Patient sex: M
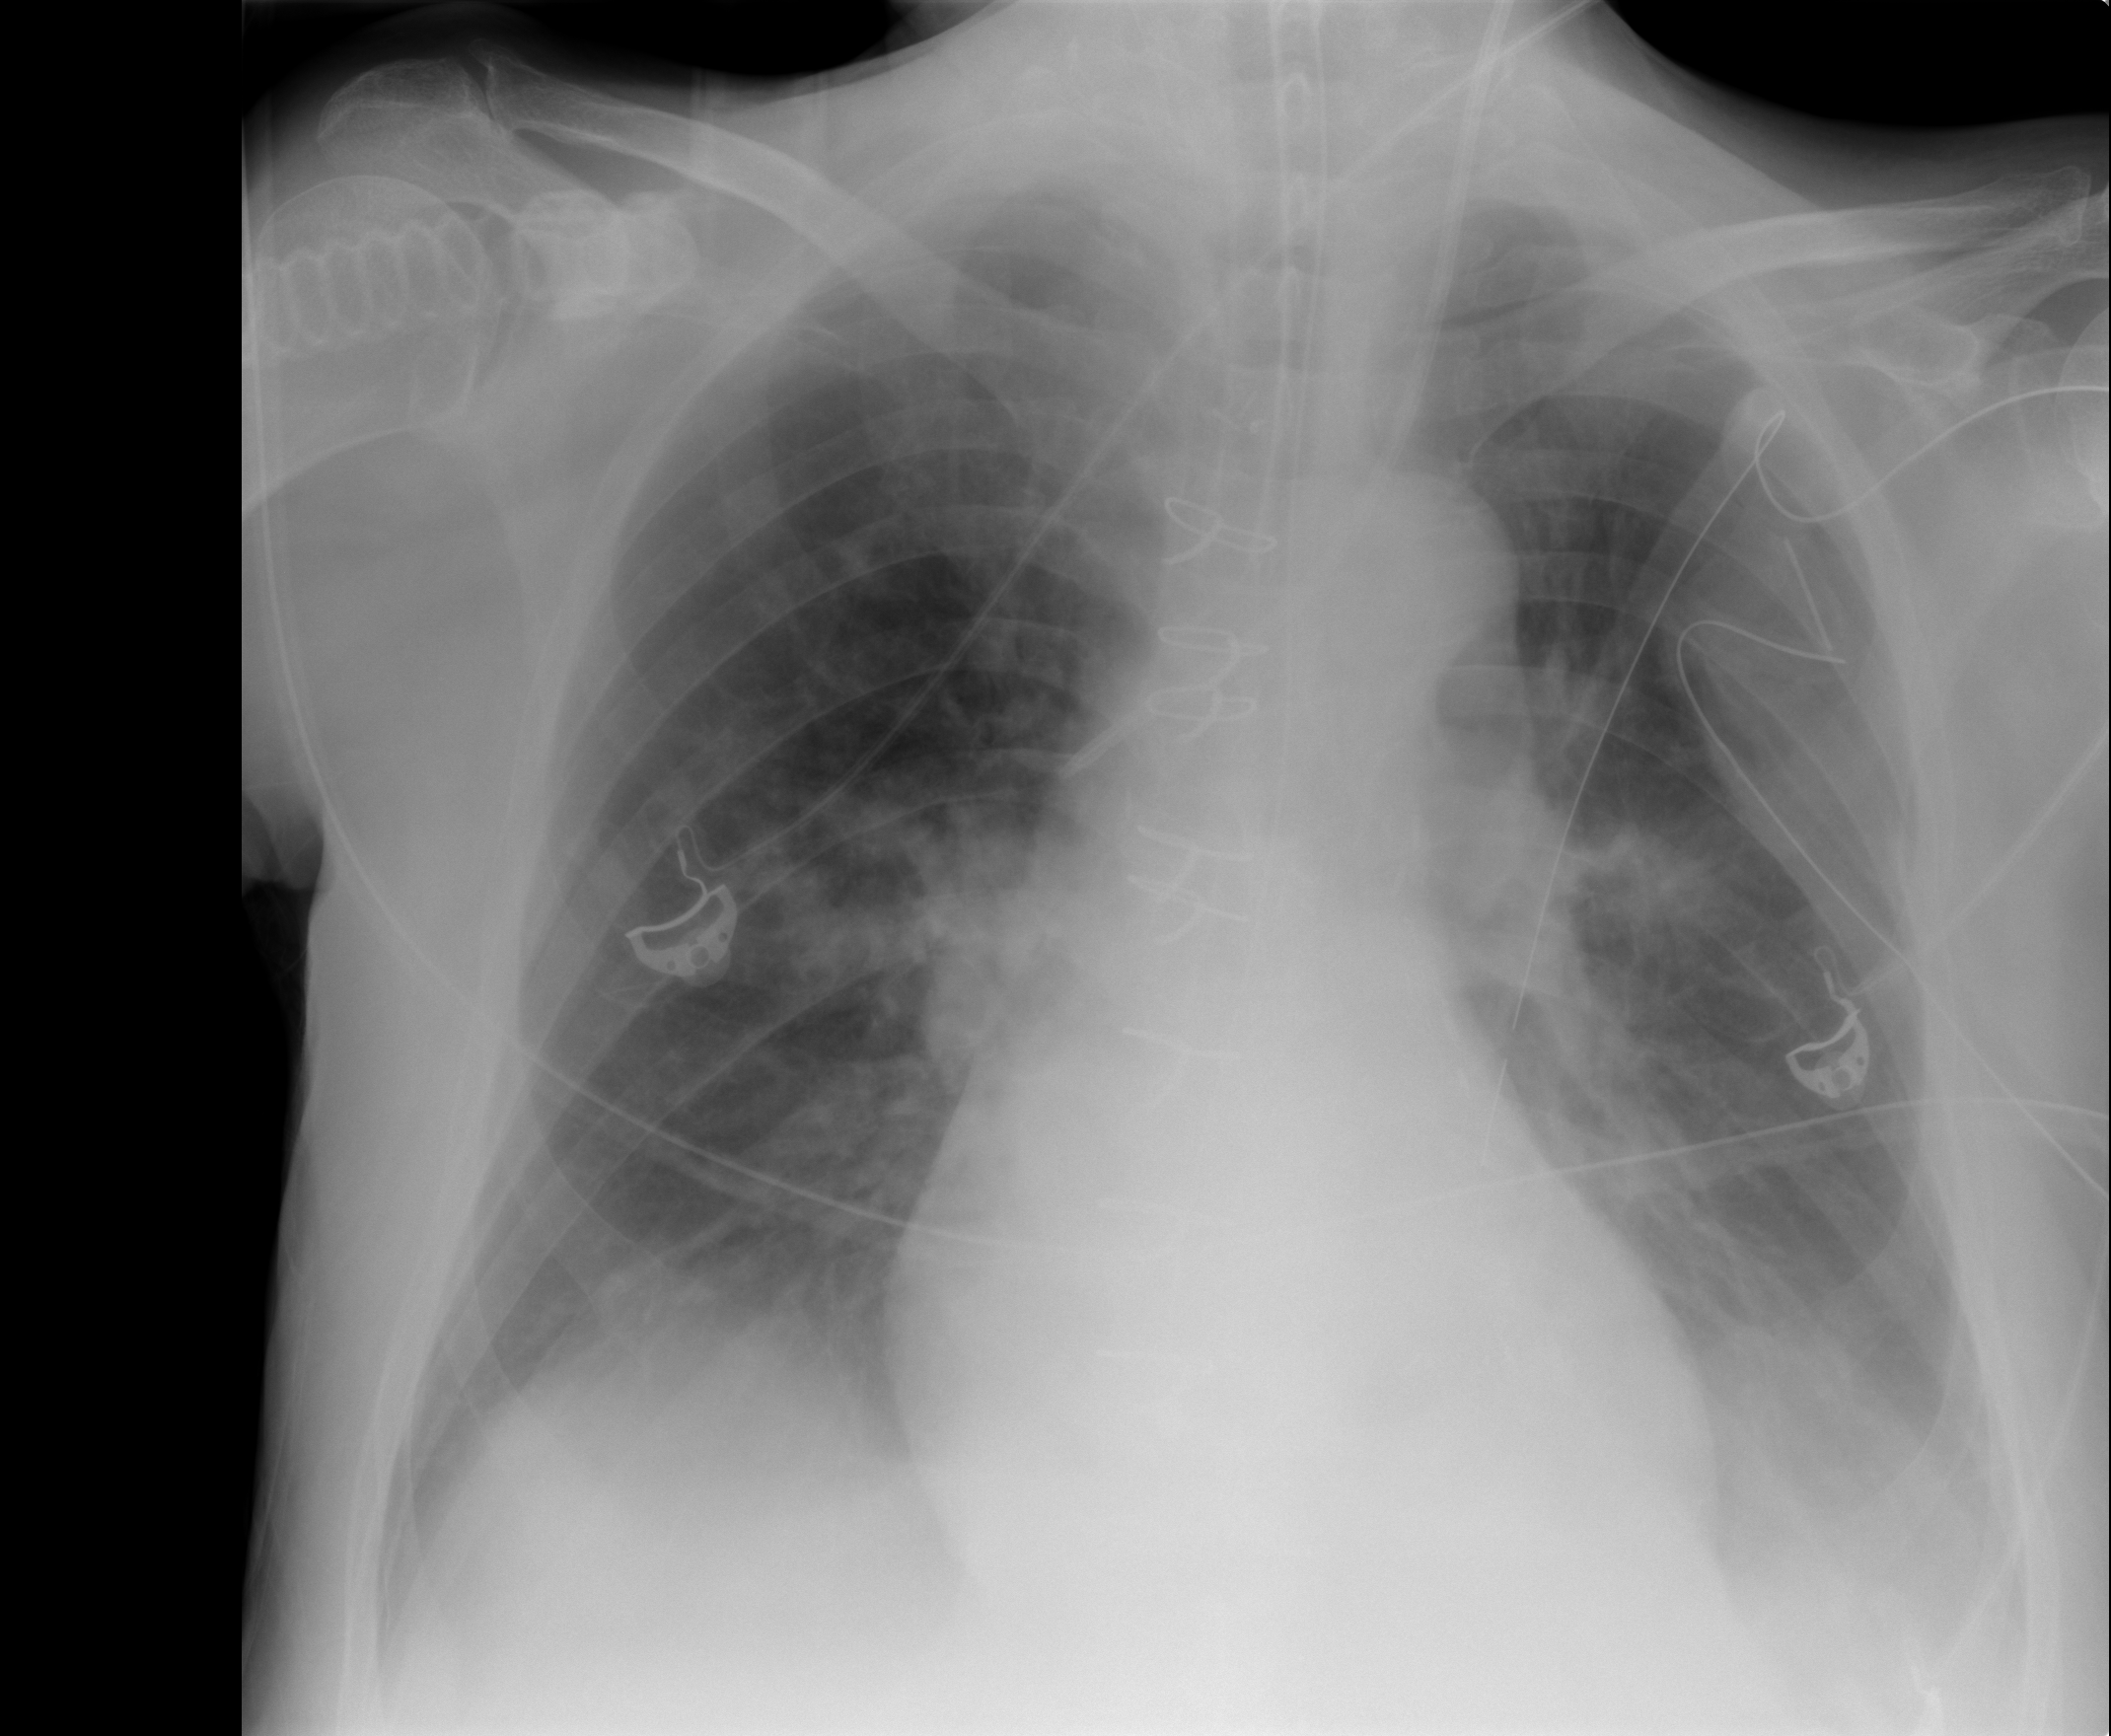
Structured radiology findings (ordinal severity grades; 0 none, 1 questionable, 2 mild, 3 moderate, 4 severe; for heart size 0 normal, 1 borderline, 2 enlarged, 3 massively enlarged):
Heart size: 0
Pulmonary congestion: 2
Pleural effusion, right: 2
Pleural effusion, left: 2
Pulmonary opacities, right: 2
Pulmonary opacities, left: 0
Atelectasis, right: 0
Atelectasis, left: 2